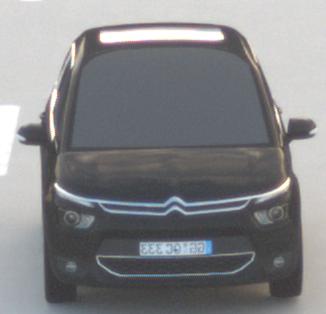
Make: Citroen
Model: Grand C4 Picasso VTi 120
Detailed model: Grand C4 Picasso (II)
Model produced from: 2013/10
Model produced until: 2015/02
Doors: 5
Color: black
Road condition: dry road
Daytime: sunrise or sunset
Contrast: medium contrast